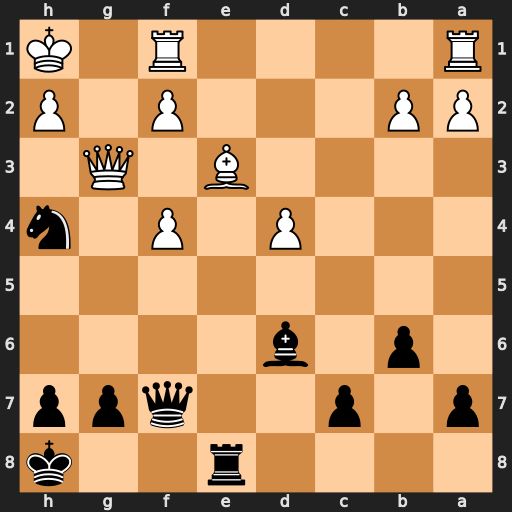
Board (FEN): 4r2k/p1p2qpp/1p1b4/8/3P1P1n/4B1Q1/PP3P1P/R4R1K
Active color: b
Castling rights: -
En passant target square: -
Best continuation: Qd5+ f3 Nf5